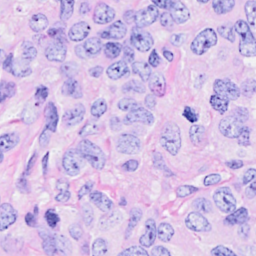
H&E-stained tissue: Breast